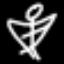
Label: angel